Platform: Mobile
Application: Chrome
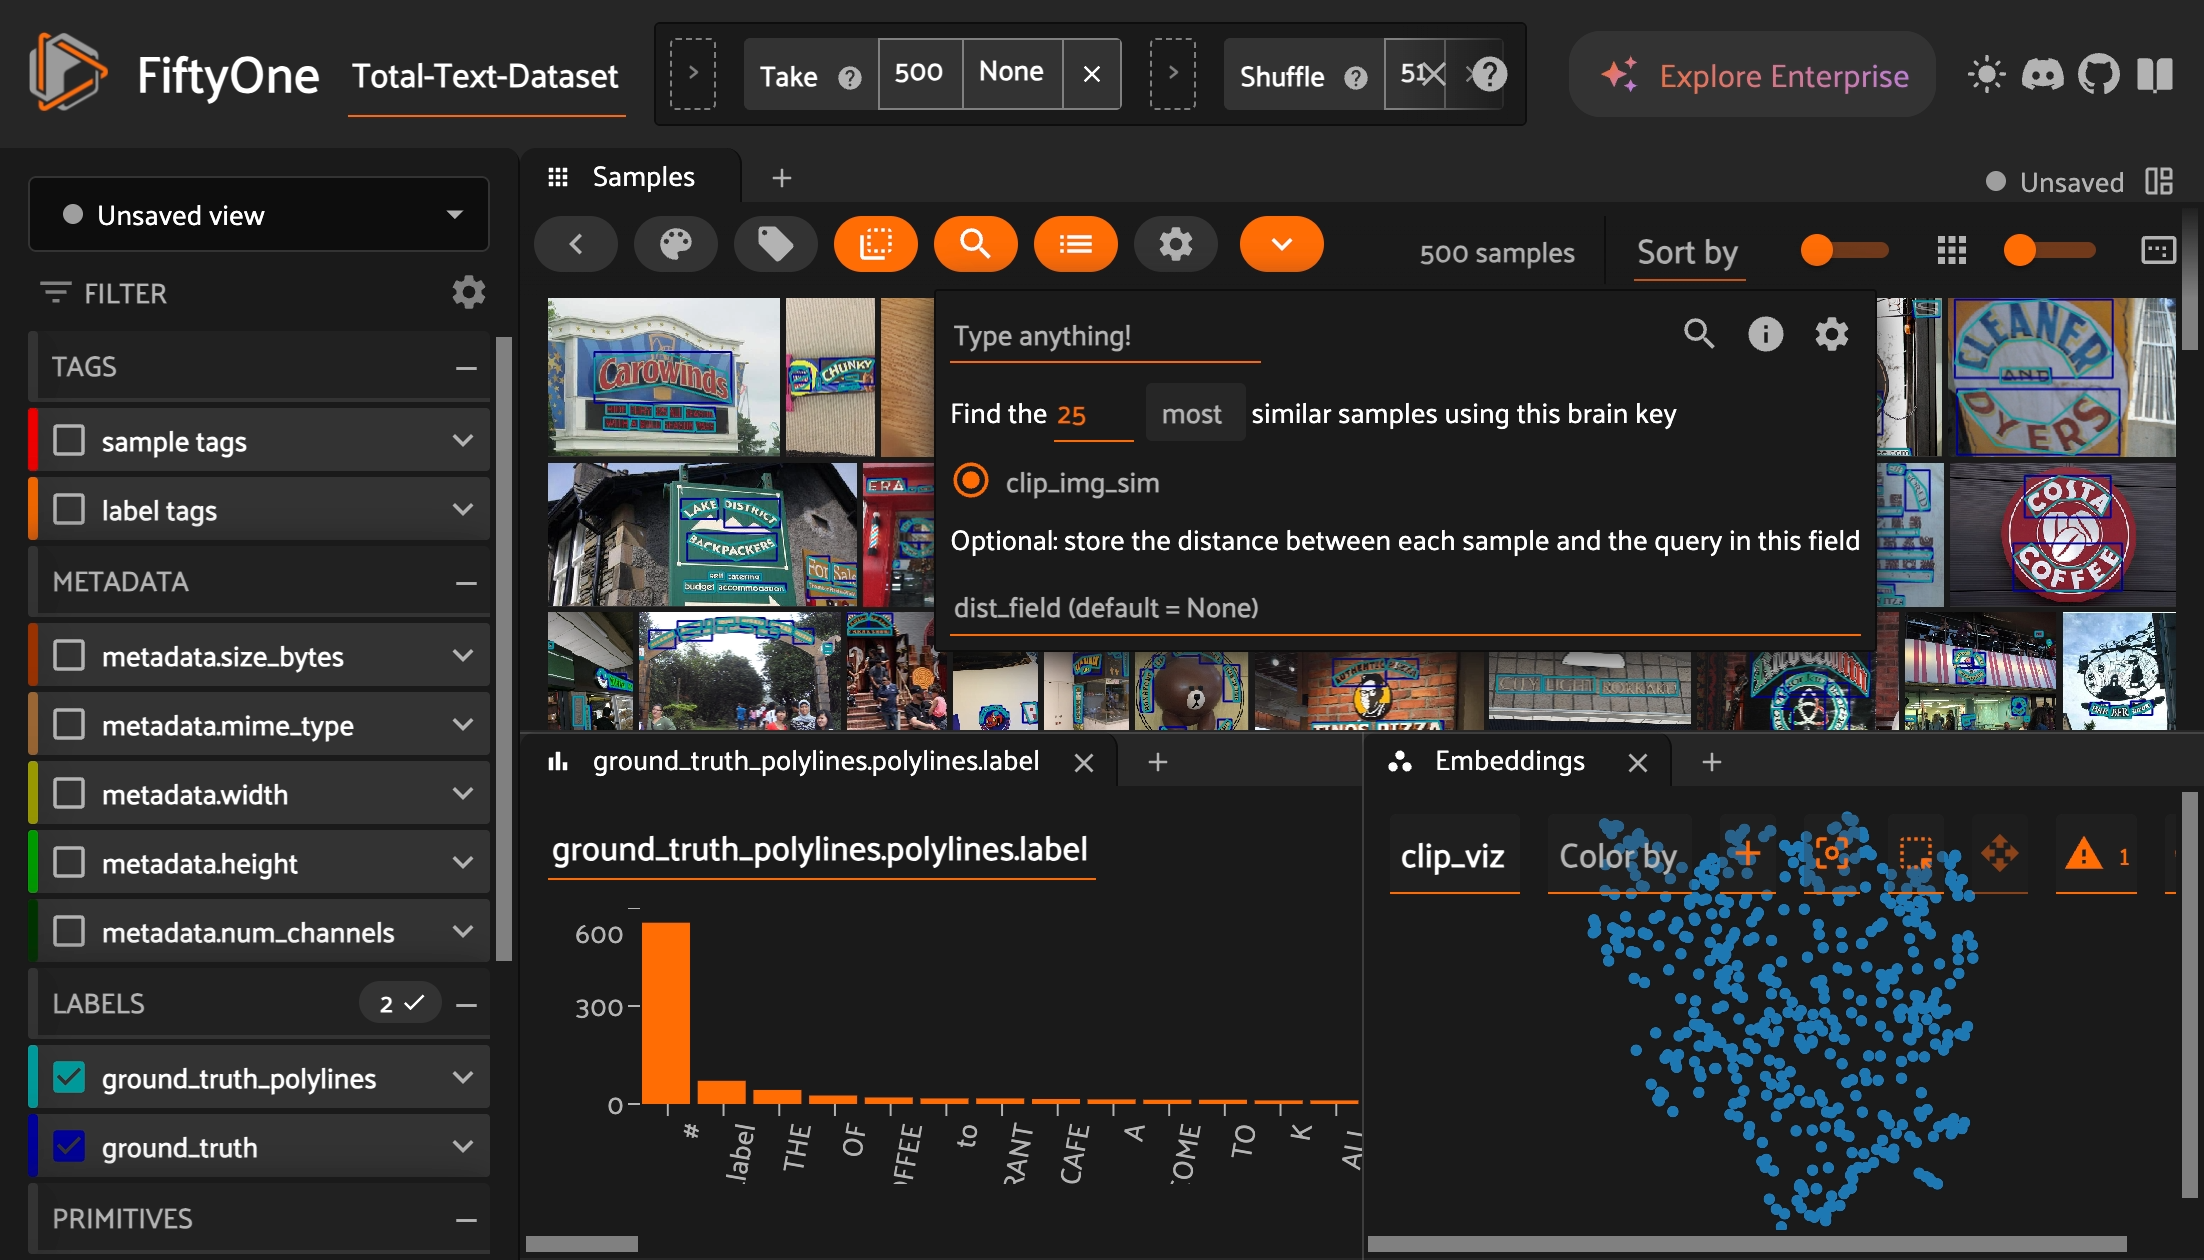
task_description: Search samples by text similarity
action_type: click
element_info: Icon

task_description: Search by text similarity using the following text: "california"
action_type: type
element_info: Text

task_description: Change from most similar to least similar
action_type: click
element_info: Button

task_description: Find the 51 most similar samples
action_type: type
element_info: Text Input

task_description: Show more items in the actions row toolbar
action_type: click
element_info: Icon

task_description: How many samples are in the current view?
action_type: hover
element_info: Text

task_description: Which brain key is being visualized in the embeddings panel?
action_type: hover
element_info: Text

task_description: Hide advanced settings for sorting by text similarity
action_type: click
element_info: Icon

task_description: Learn more about sorting by similarity
action_type: click
element_info: Icon

task_description: Turn on light mode
action_type: click
element_info: Icon

task_description: Join the community on Discord
action_type: click
element_info: Icon

task_description: Hide the sidebar
action_type: click
element_info: Icon

task_description: Search by similarity to the provided text
action_type: click
element_info: Icon

task_description: Clear the Take view stage
action_type: click
element_info: Icon

task_description: Close the embeddings panel
action_type: click
element_info: Icon

task_description: Close the histogram panel
action_type: click
element_info: Icon
task_description: Which brain key is used for searching by text similarity?
action_type: hover
element_info: Text